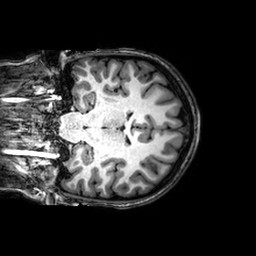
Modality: T1w
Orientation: coronal
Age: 22
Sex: female